Field crop: tomato
Growth stage: 1
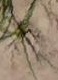
Species: cyperus